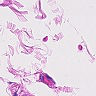
Metastatic tissue present: no